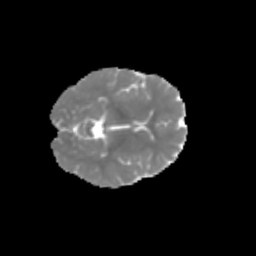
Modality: MD
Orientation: axial
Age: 6
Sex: male
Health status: healthy